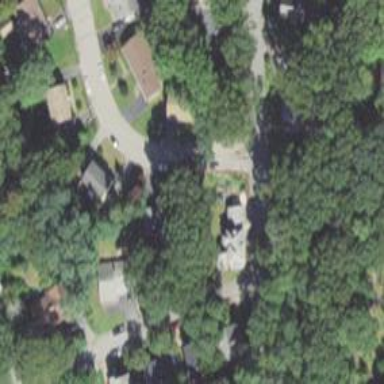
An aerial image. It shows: Residential driveway designated as service road.